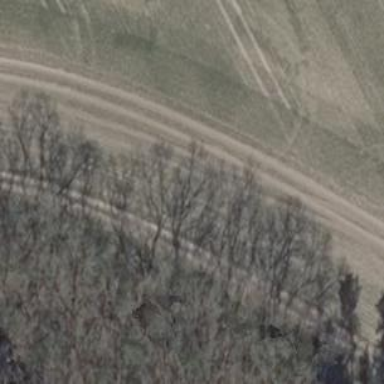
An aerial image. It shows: Track road with grade4 tracktype.